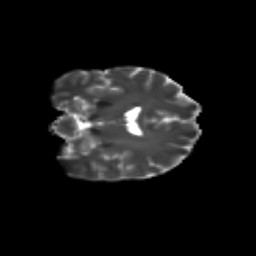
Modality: T2w
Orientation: coronal
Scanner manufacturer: siemens
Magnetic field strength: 3 T
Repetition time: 9.2 s
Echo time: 0.084 s